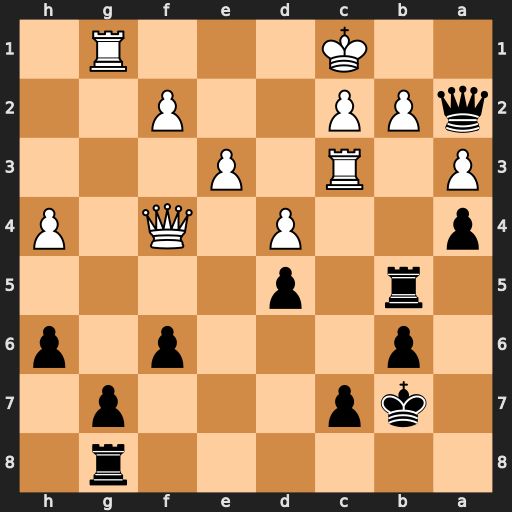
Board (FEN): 6r1/1kp3p1/1p3p1p/1r1p4/p2P1Q1P/P1R1P3/qPP2P2/2K3R1
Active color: b
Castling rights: -
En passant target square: -
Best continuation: Qa1+ Kd2 Qxg1 Qxc7+ Ka6 Qd7 Qxf2+